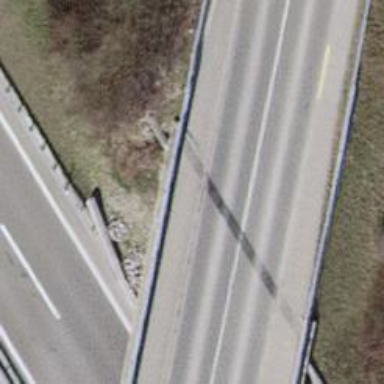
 passing over bridge. The road has exclusive cycle track on both sides."